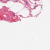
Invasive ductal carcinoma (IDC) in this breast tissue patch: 0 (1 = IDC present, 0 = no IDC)